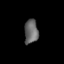
Tissue: lung
Cell type: Epithelial cells
Senescence score: 0.1709
Nuclear area (px): 331
Mean DAPI intensity: 100.837